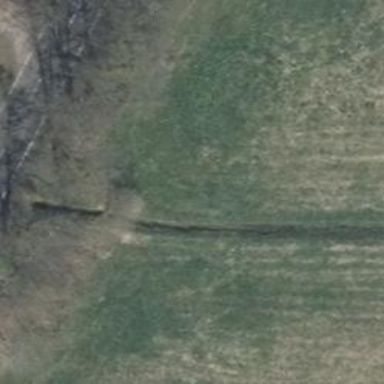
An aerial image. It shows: Culvert tunnel.